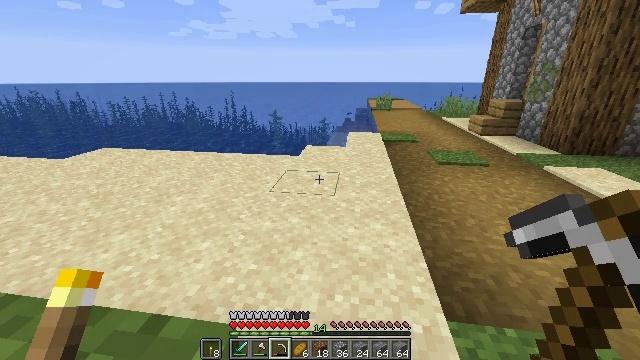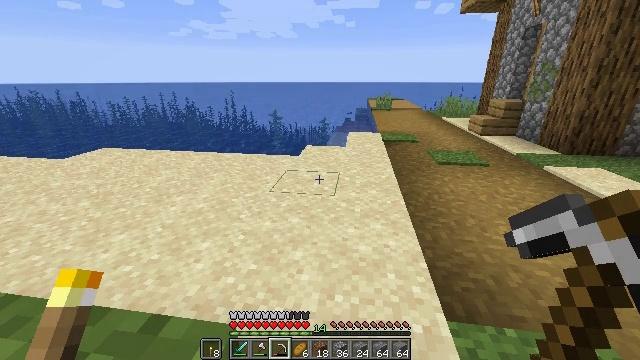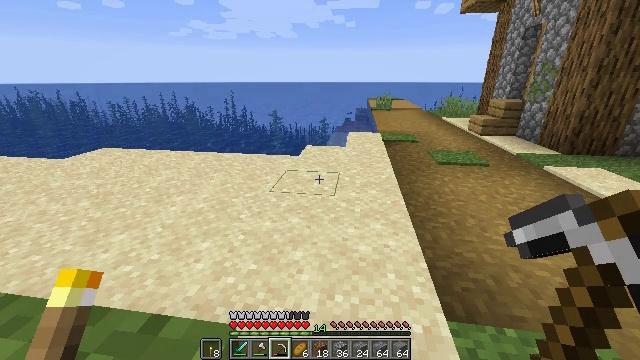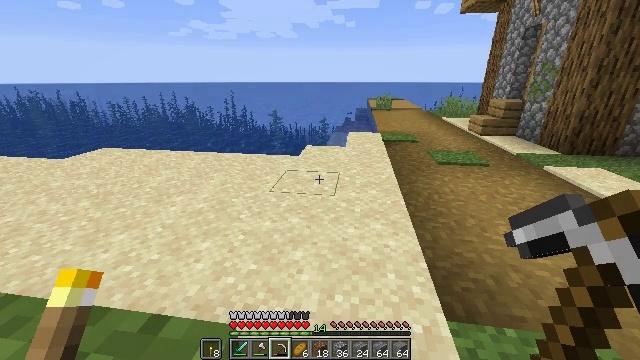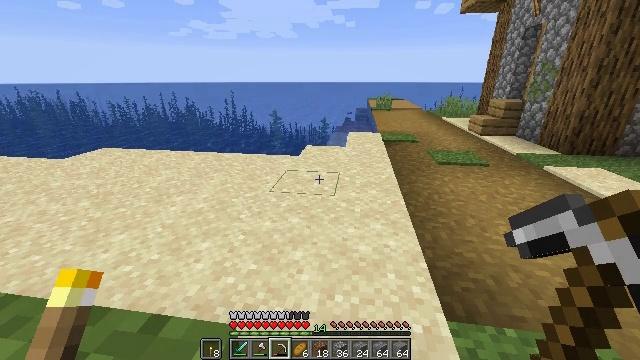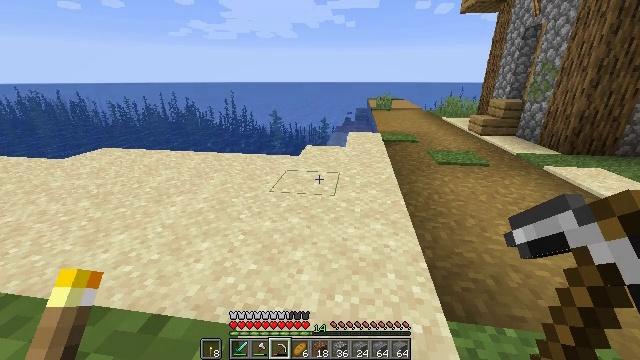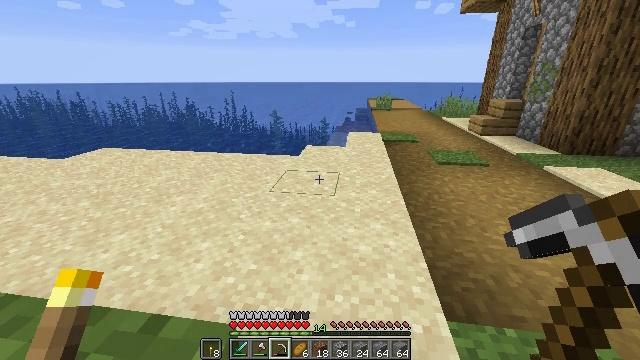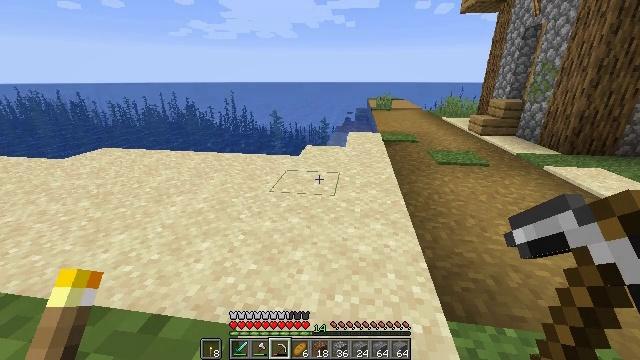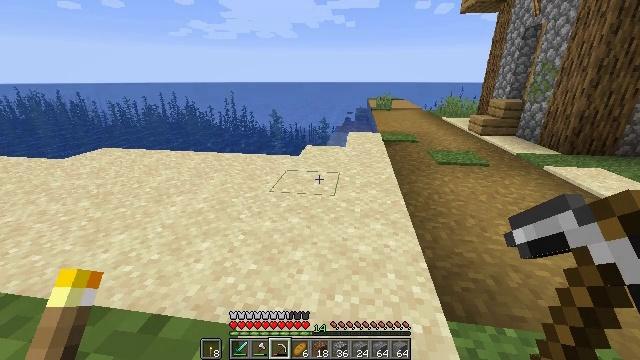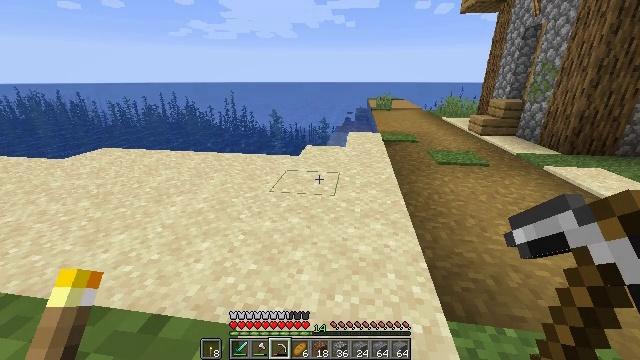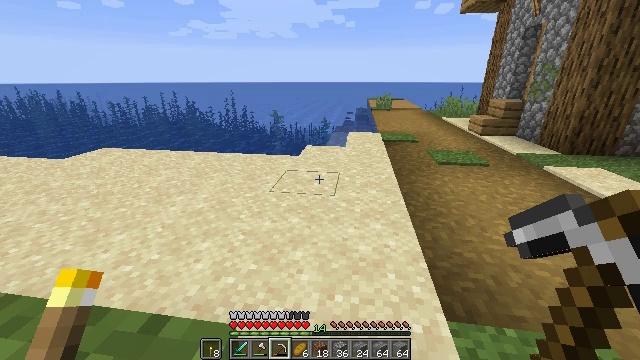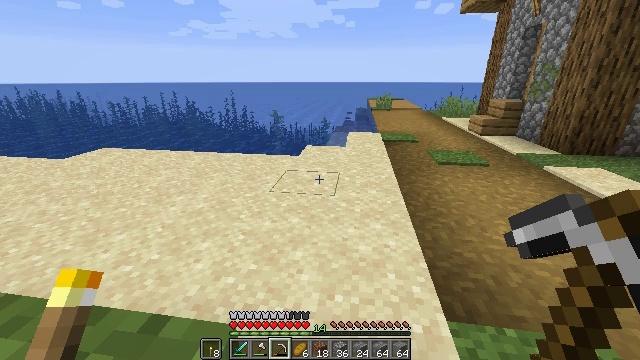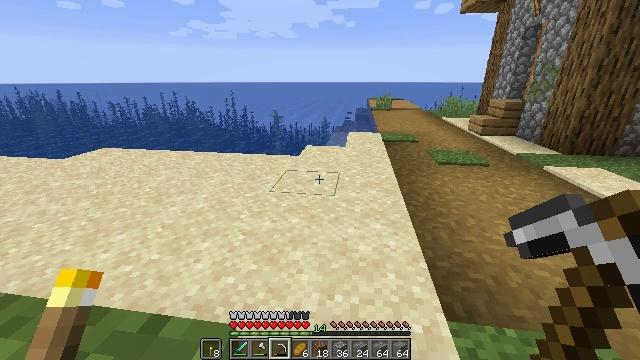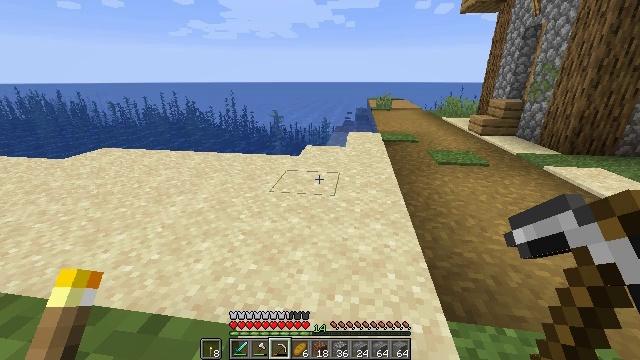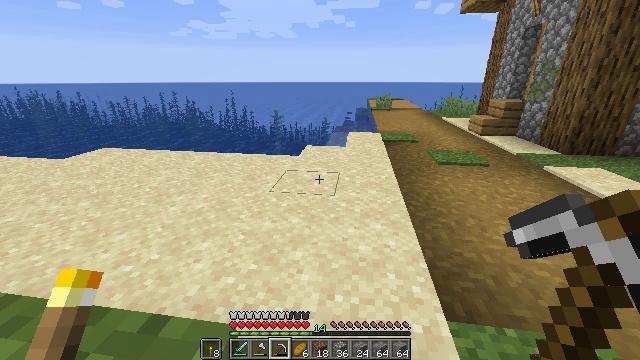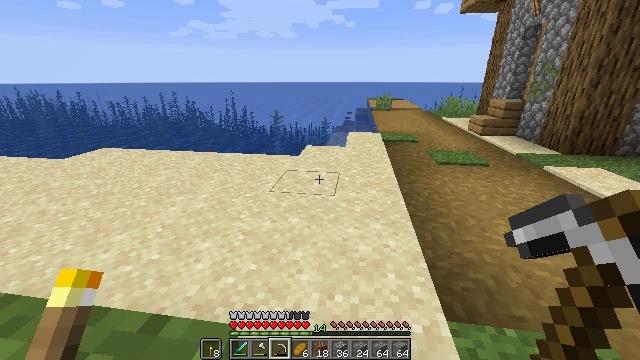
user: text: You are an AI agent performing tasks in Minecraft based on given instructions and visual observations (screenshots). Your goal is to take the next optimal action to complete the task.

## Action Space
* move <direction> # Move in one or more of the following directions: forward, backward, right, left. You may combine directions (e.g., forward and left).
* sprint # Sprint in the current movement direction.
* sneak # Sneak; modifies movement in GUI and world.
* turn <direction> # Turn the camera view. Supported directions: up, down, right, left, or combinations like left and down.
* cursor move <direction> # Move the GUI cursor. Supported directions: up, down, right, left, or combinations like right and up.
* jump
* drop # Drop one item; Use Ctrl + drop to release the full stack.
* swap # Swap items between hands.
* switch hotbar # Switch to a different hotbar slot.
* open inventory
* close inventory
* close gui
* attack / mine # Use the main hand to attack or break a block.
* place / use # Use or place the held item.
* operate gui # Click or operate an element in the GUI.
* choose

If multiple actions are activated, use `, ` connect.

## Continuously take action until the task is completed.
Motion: motion action
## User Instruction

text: Remove the oak stairs to repurpose them.
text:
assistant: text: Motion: no_op
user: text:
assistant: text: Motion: no_op
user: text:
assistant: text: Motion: no_op
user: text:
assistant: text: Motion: no_op
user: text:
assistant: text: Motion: no_op
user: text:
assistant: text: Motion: no_op
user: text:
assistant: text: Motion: no_op
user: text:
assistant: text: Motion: no_op
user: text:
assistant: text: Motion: no_op
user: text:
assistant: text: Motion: no_op
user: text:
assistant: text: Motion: no_op
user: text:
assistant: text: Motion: no_op
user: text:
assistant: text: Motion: no_op
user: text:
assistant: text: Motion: no_op
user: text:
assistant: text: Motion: no_op
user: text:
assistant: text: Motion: no_op
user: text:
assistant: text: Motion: no_op
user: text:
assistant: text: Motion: no_op
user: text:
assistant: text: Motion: no_op
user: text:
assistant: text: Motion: no_op
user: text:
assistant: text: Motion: no_op
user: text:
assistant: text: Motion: no_op
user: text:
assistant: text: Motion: no_op
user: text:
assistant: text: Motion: no_op
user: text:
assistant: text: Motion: no_op
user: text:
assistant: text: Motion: no_op
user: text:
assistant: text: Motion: no_op
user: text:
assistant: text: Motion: no_op
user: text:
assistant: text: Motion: no_op
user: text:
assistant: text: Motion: no_op